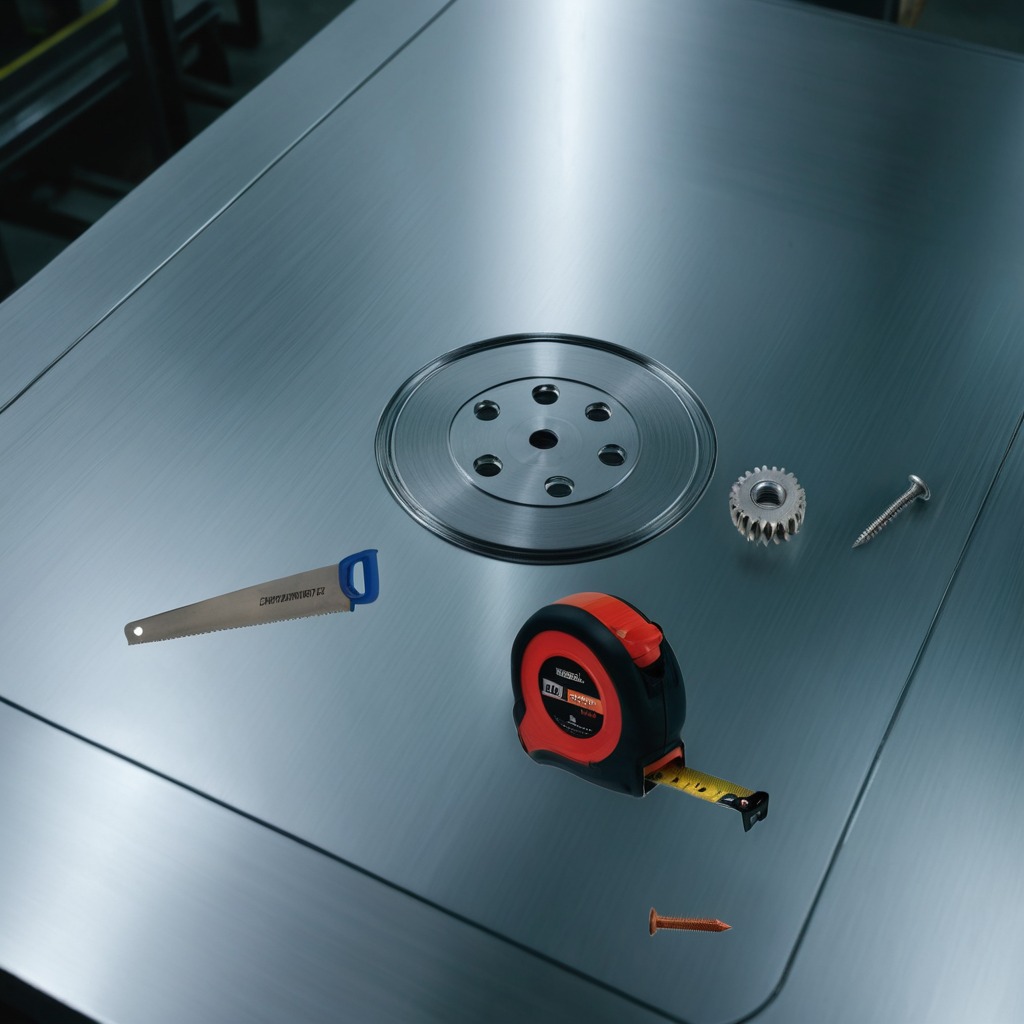
A steel gear with teeth, a measuring tape, a metal machine screw, an iron nail, and a handheld metal saw are lying on a metal table in a machine shop under fluorescent lights.